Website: macys
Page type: payment
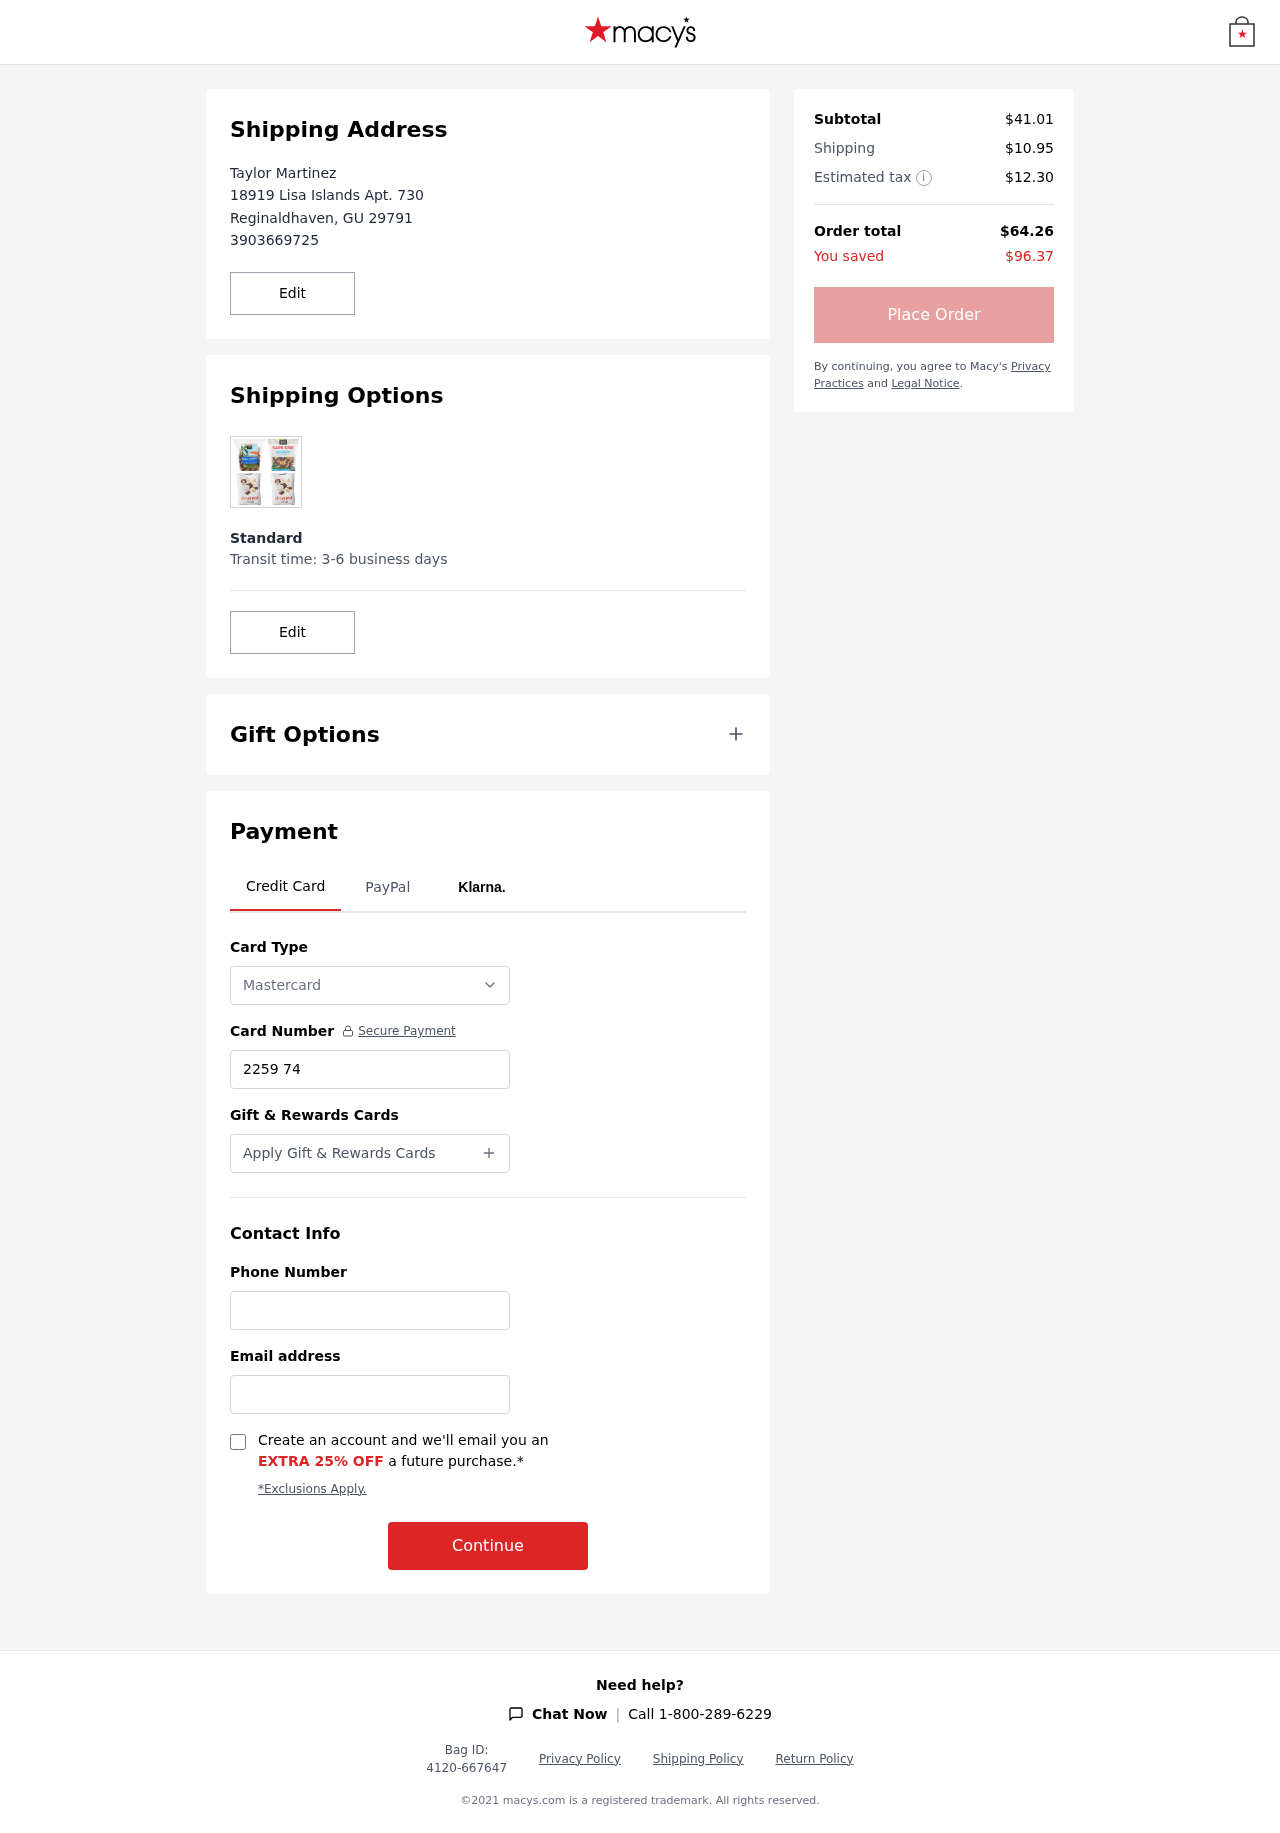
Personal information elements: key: PII_CARD_NUMBER
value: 2259 7482 3720 8754
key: PII_CARD_TYPE
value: Mastercard
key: PII_CITY
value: Reginaldhaven
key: PII_EMAIL
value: taylor_martinez@yahoo.com
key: PII_FULLNAME
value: Taylor Martinez
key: PII_PHONE
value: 3903669725
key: PII_PHONE_ALT
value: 2634972577
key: PII_POSTCODE
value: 29791
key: PII_STATE_ABBR
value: GU
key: PII_STREET
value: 18919 Lisa Islands Apt. 730
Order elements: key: ORDER_SUBTOTAL
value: $41.01
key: ORDER_SHIPPING_COST
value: $10.95
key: ORDER_TAX
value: $12.30
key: ORDER_TOTAL
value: $64.26
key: ORDER_SAVINGS
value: $96.37